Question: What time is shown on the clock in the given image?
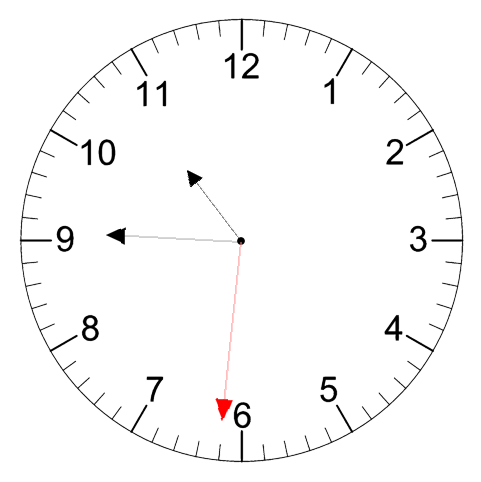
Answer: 10:45:31